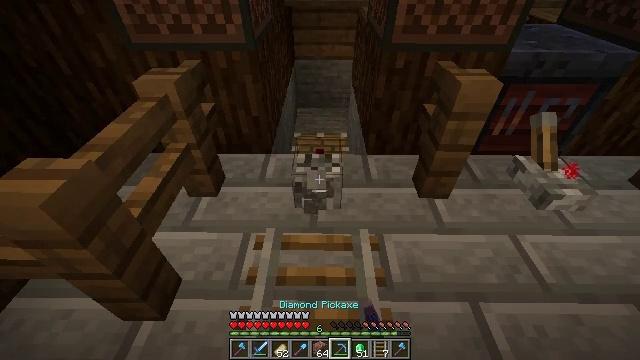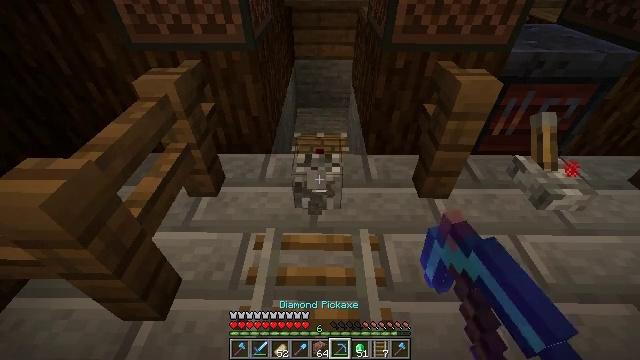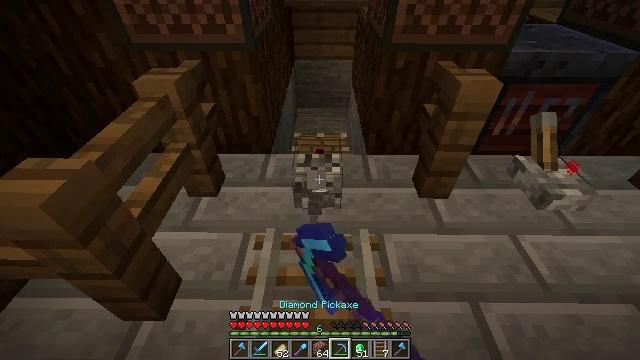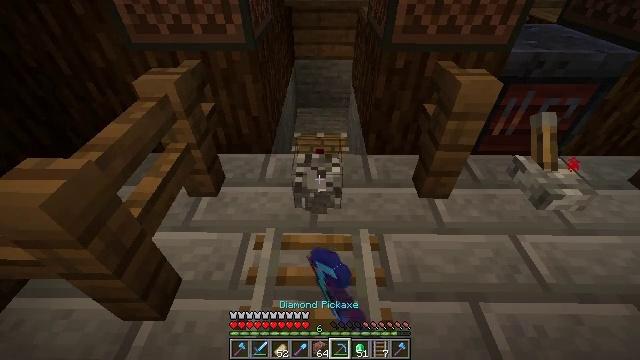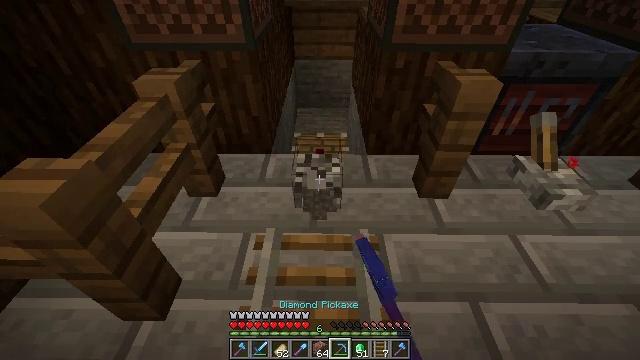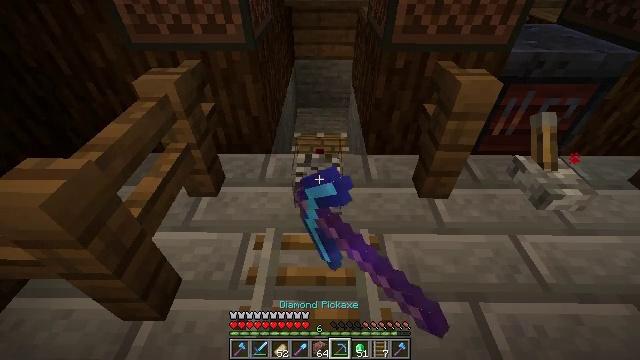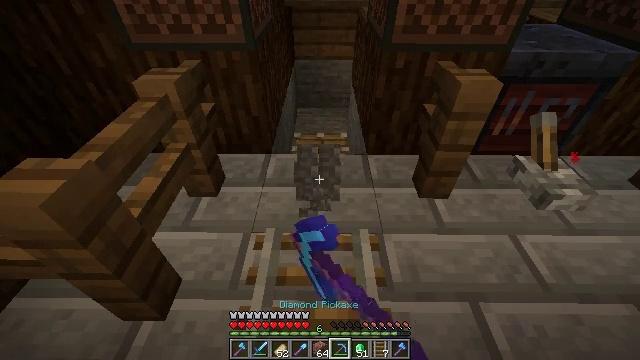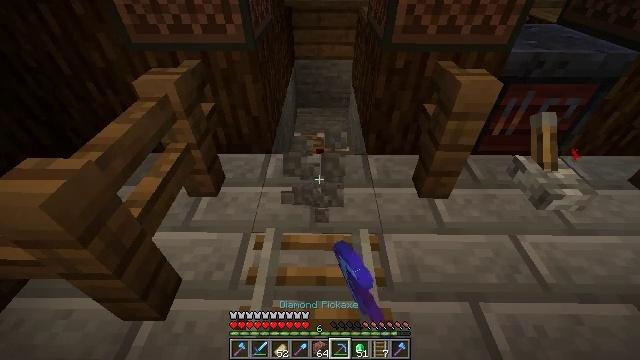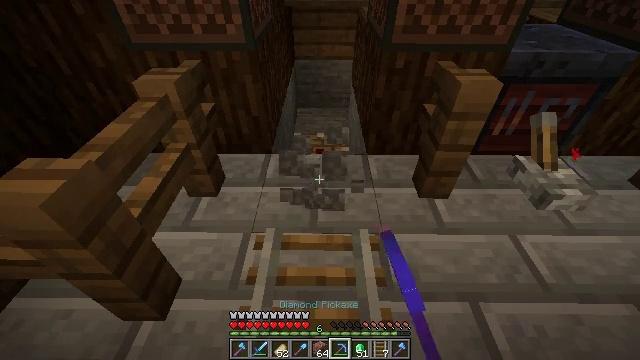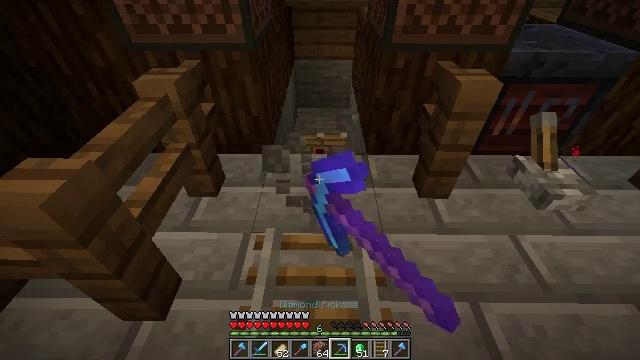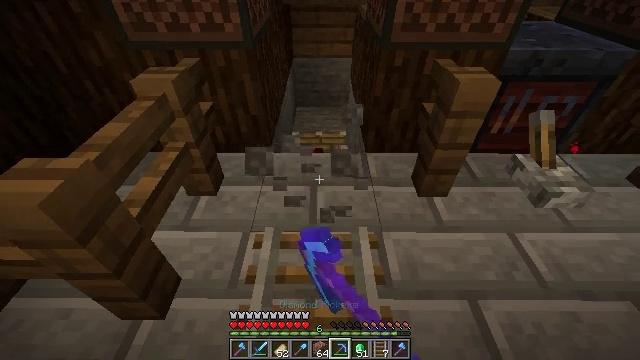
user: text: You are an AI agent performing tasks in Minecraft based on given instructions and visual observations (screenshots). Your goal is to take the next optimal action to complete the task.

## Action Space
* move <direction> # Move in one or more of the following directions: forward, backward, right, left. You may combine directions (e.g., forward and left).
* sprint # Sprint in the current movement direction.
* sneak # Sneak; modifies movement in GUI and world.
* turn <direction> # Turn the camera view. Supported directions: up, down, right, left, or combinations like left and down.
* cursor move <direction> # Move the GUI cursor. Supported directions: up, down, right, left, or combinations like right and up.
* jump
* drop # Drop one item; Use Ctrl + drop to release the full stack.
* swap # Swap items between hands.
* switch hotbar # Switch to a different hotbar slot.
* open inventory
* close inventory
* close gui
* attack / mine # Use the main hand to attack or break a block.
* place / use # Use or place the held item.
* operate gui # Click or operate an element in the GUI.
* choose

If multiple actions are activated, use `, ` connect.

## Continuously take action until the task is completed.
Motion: motion action
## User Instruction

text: Attack the lever to remove it.
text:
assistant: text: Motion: attack / mine
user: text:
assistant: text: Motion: attack / mine
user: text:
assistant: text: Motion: attack / mine
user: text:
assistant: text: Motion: attack / mine
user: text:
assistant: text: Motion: attack / mine
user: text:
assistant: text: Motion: attack / mine
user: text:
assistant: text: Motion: attack / mine
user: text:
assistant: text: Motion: attack / mine
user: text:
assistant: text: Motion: attack / mine
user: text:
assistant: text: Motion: no_op
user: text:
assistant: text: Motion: no_op